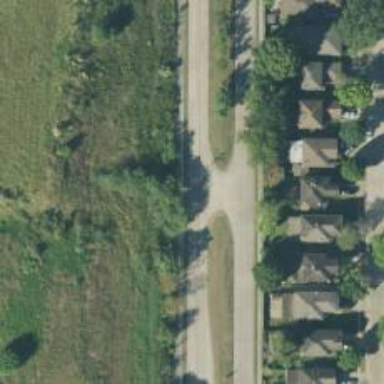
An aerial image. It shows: Secondary link road.